Question: I am using ASP.NET MVC Core 3.1 and trying to use a Stimulsoft report inside of the project. The report viewer is running but the contents of the report can not be seen.
May I know what can be the problem?
<URL>

Code is as follows:
## Controller
'''
using System.Collections.Generic;
using System.Data;
using System.Diagnostics;
using System.Linq;
using System.Threading.Tasks;
using Microsoft.AspNetCore.Mvc;
using Microsoft.Extensions.Logging;
using Stimulsoft.Report;
using Stimulsoft.Report.Mvc;
using WebApplication2.Models;
namespace WebApplication2.Controllers
{
public class HomeController : Controller
{
private readonly ILogger<HomeController> _logger;
public HomeController(ILogger<HomeController> logger)
{
_logger = logger;
}
public IActionResult Index()
{
return View();
}
public IActionResult Privacy()
{
return View();
}
[ResponseCache(Duration = 0, Location = ResponseCacheLocation.None, NoStore = true)]
public IActionResult Error()
{
return View(new ErrorViewModel { RequestId = Activity.Current?.Id ?? HttpContext.TraceIdentifier });
}
public IActionResult GetReport()
{
// Create the report object
StiReport report = new StiReport();
report.LoadDocument(StiNetCoreHelper.MapPath(this, "Reports/TwoSimpleLists.mrt"));
DataSet data = new DataSet("Demo");
data.ReadXml(StiNetCoreHelper.MapPath(this, "Reports/Data/Demo.xml"));
report.RegData(data);
return StiNetCoreViewer.GetReportResult(this, report);
}
public IActionResult ViewerEvent()
{
return StiNetCoreViewer.ViewerEventResult(this);
}
}
}
'''
## .CSHTML
'''
@using Stimulsoft.Report.Mvc;
@{
ViewData["Title"] = "Home Page";
}
<div class="text-center">
<h1 class="display-4">Welcome</h1>
<p>Learn about <a href="https://learn.microsoft.com/aspnet/core">building Web apps with ASP.NET Core</a>.</p>
</div>
@Html.StiNetCoreViewer(new StiNetCoreViewerOptions()
{
Actions =
{
GetReport = "GetReport",
ViewerEvent = "ViewerEvent"
}
})
'''
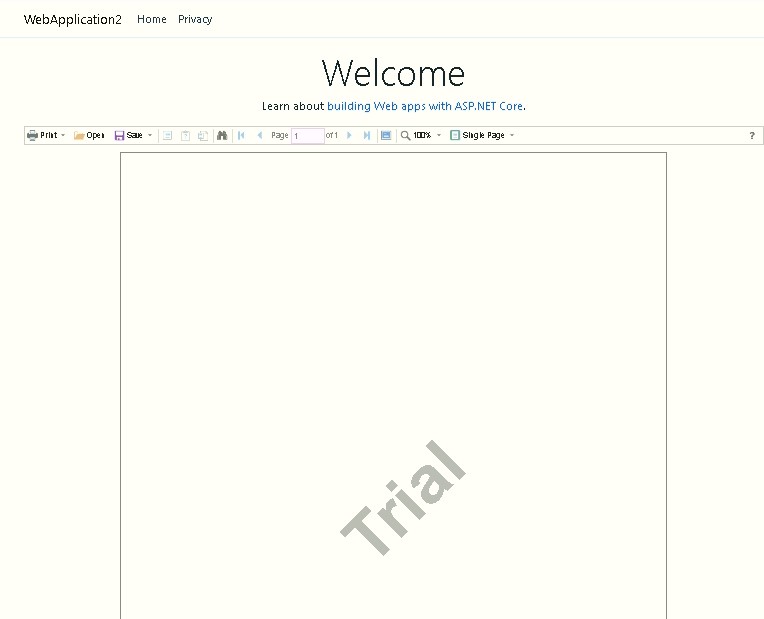
Answer: You should use the 'Load()' method instead of 'LoadDocument()'to load the report template:
'''
report.Load(StiNetCoreHelper.MapPath(this, "Reports/TwoSimpleLists.mrt"))
'''